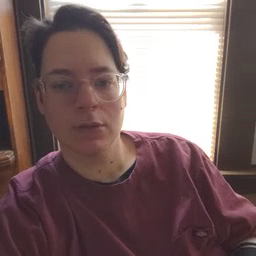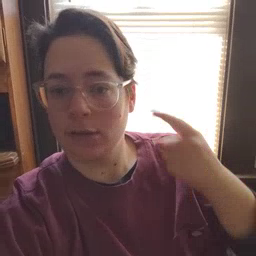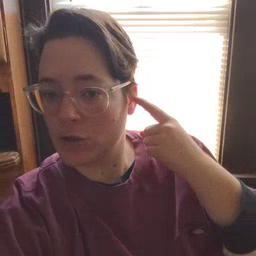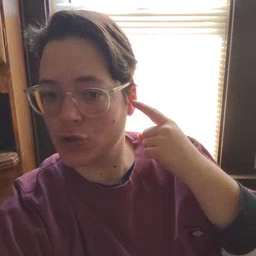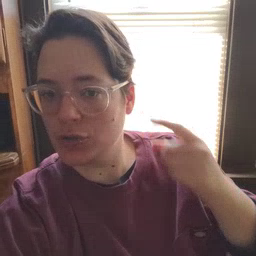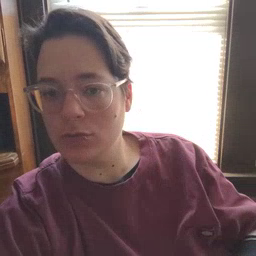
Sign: ear